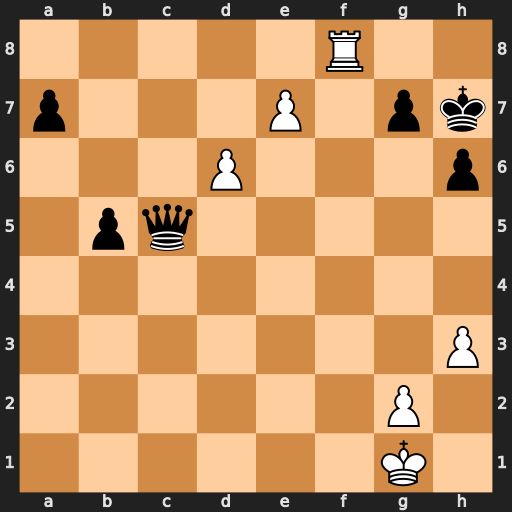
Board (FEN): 5R2/p3P1pk/3P3p/1pq5/8/7P/6P1/6K1
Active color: w
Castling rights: -
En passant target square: -
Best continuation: Kh1 Qxd6 e8=Q Qd1+ Kh2